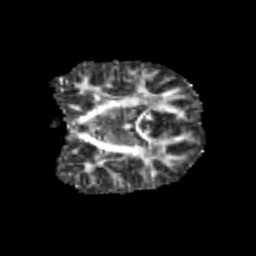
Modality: FA
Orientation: coronal
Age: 10
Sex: male
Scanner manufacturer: siemens
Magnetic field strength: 3 T
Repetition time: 3.8 s
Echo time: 0.07 s